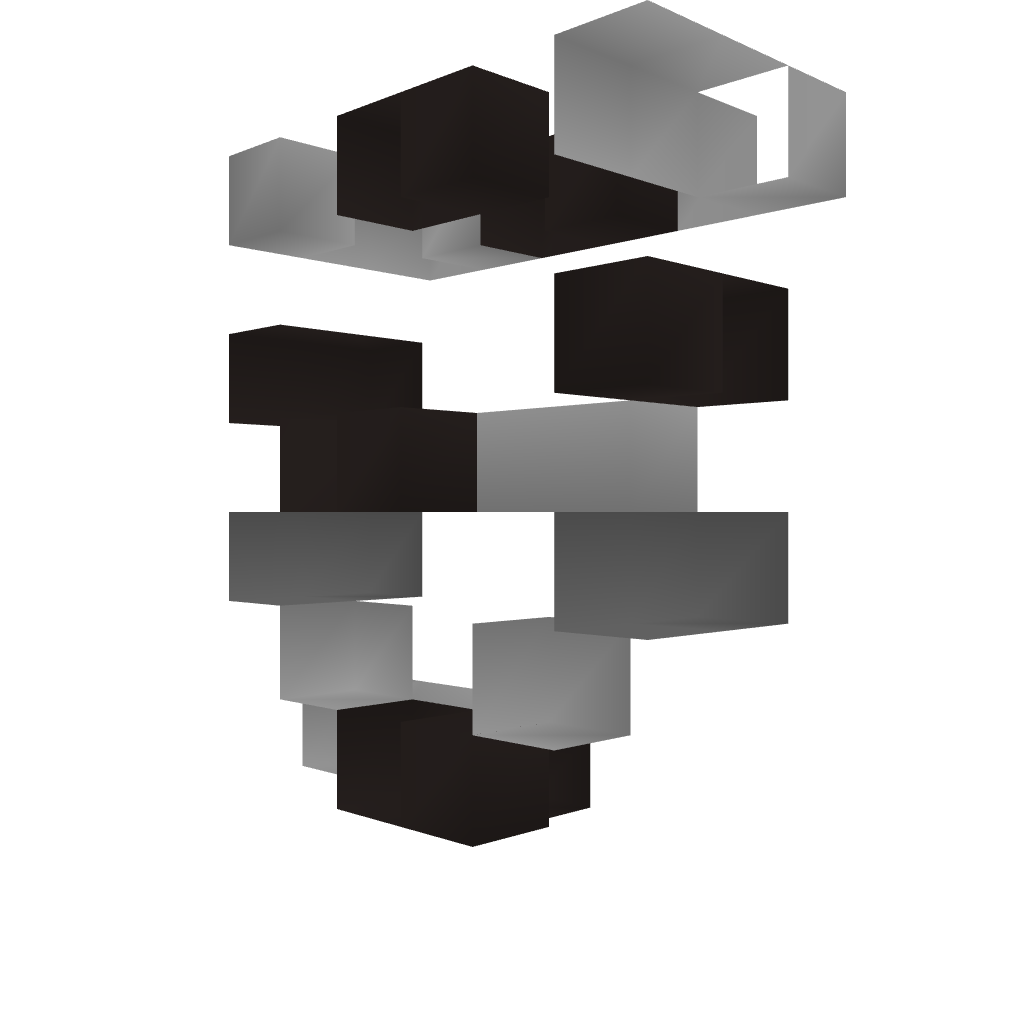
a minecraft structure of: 4 furnace autosmelter